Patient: sex M, age 67
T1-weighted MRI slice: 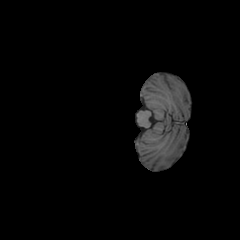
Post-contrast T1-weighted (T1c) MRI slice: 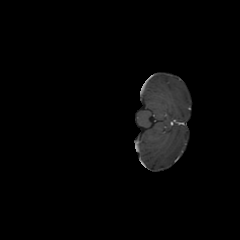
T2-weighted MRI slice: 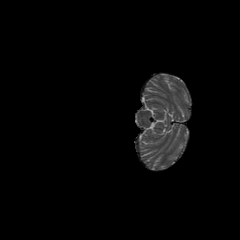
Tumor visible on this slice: no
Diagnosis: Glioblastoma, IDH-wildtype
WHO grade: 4